Question: Im very new to "LWUIT" for "J2ME". I installed eclipse pulsar in my system.I also installed sony ericsson j2me sdk. The normal j2me is works fine.
When I use lwuit in my j2me project. Then it will not working.
I'm creating new project namely "lwuit2" in my eclipse pulsar.
Then I select my project from project or package explorer, then right clickt
Then I click libraries tab, then I click add external jar button,
then I choose the lwuit path where I store the lwuit.jar
then I click ok. It is success.
the following are my source code
'''
import javax.microedition.midlet.MIDlet;
import javax.microedition.midlet.MIDletStateChangeException;
import com.sun.lwuit.Display;
import com.sun.lwuit.Form;
public class TestMidlet1 extends MIDlet {
Form frm=null;
public TestMidlet1() {
// TODO Auto-generated constructor stub
}
protected void destroyApp(boolean arg0) throws MIDletStateChangeException {
// TODO Auto-generated method stub
}
protected void pauseApp() {
// TODO Auto-generated method stub
}
protected void startApp() throws MIDletStateChangeException {
// TODO Auto-generated method stub
Display.init(this);
frm=new Form("Testing lwuit");
frm.show();
}
}
'''
When I type the above code the eclipse pulsar does not shows any compile time error. But when I run it, then it shows the error. I print screen the error window and attached it please refer the attachment below.

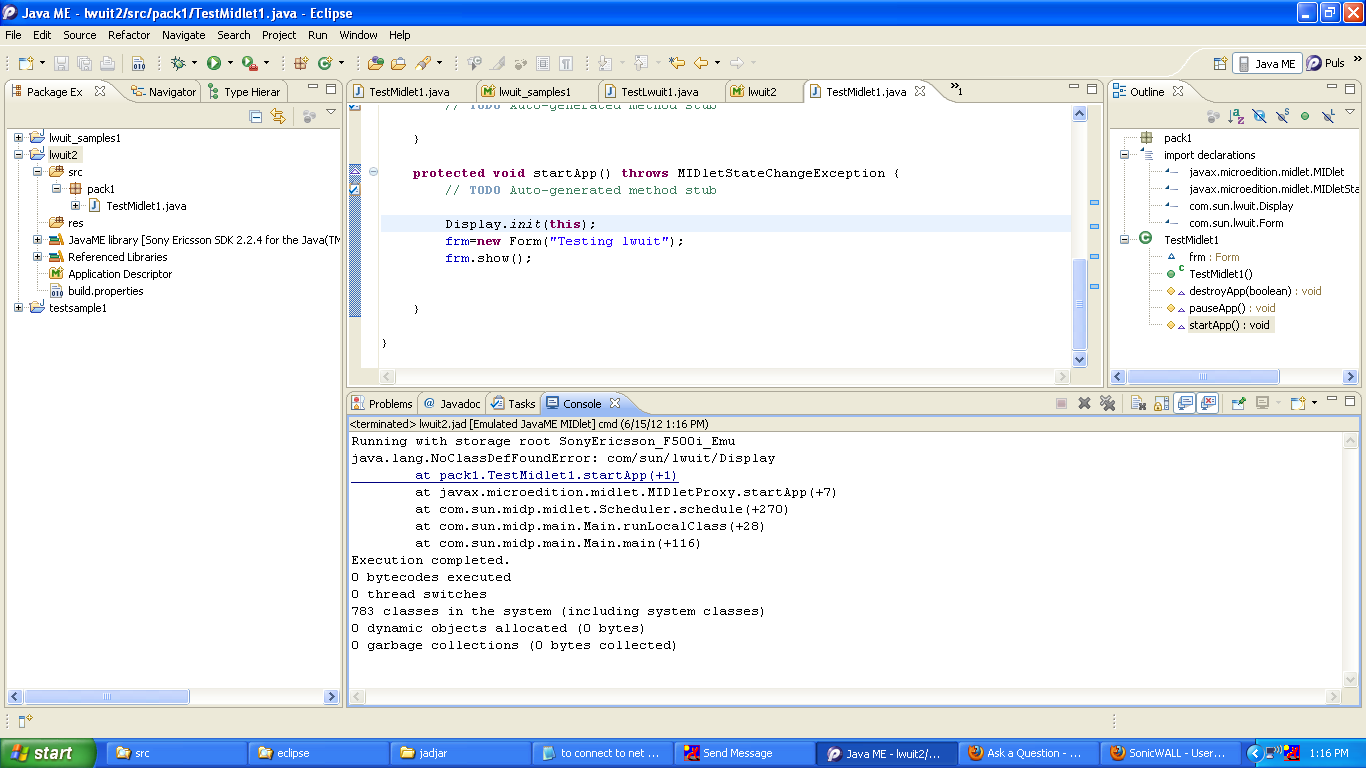
Answer: Pulsar does not export the lwuit.jar into your midlet's jar unless you instruct it to explicitly. On the "Order and Export" tab of the project's "Java Build Properties" select the lwuit.jar so that it is exported as part of your midlet.